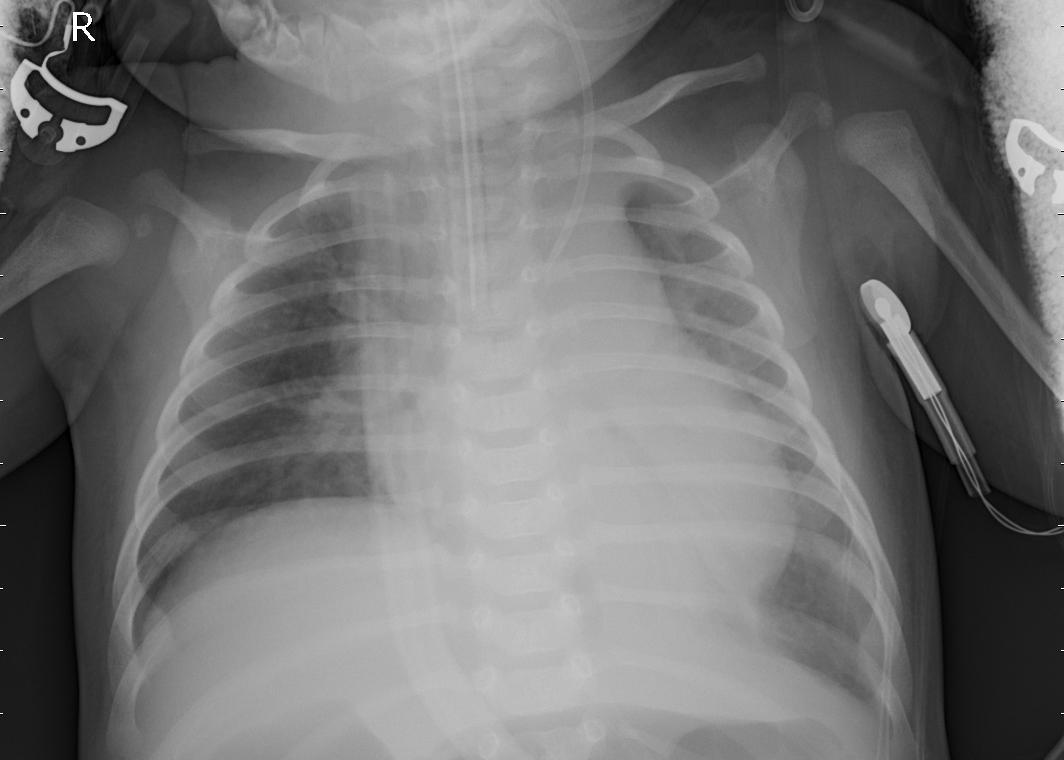
Diagnosis: PNEUMONIA